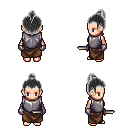
a pixel art fantasy rpg character, female body template, human, light skin, steel chest armor, robe skirt, gray short topknot hairstyle, metal gloves, dagger, four views (front, back, left, right), 2x2 character sprite sheet, small pixel art, hard edges, no anti-aliasing